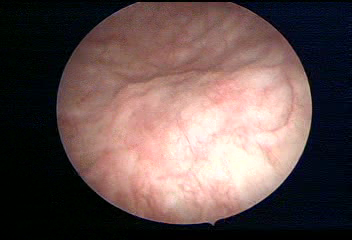
Modality: WLC
Class: Normal mucosa
Bladder cancer association: No